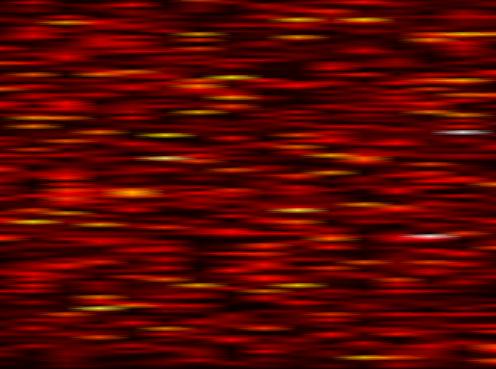
Label: OFDM